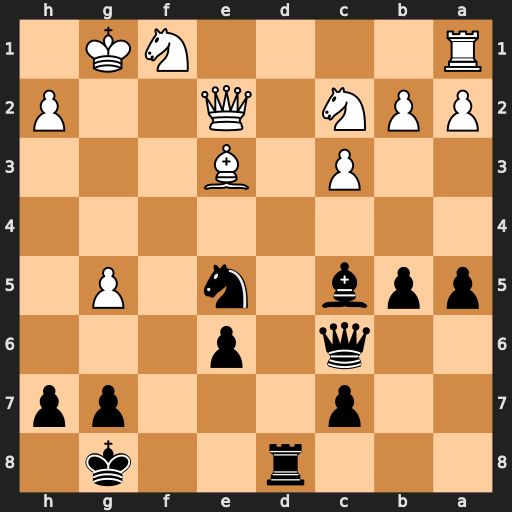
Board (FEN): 3r2k1/2p3pp/2q1p3/ppb1n1P1/8/2P1B3/PPN1Q2P/R4NK1
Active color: b
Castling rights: -
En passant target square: -
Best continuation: Nf3+ Qxf3 Qxf3